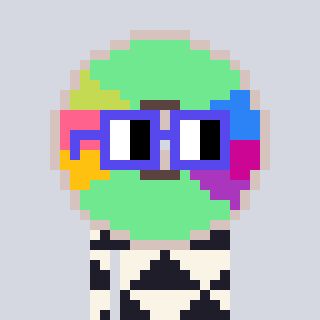
a pixel art character with square blue glasses, a cd-shaped head and a grayscale-colored body on a cool background